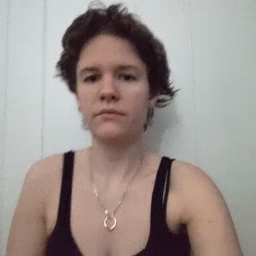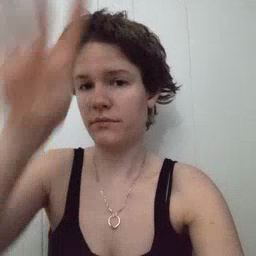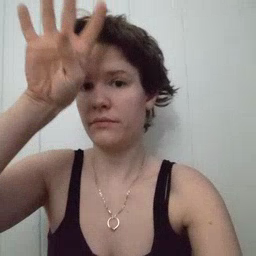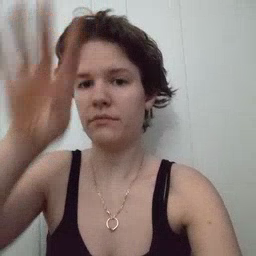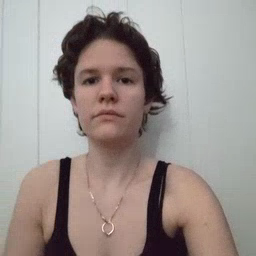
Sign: fireman